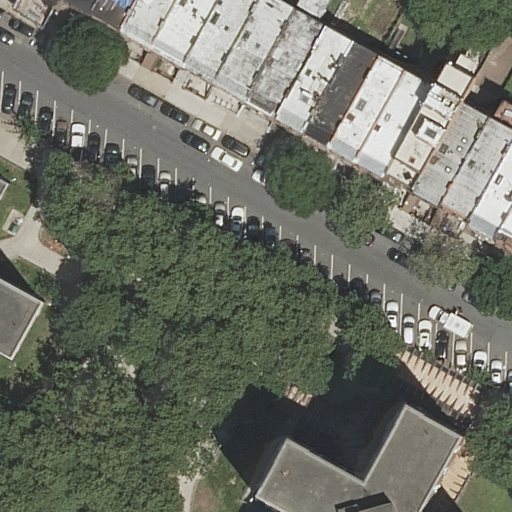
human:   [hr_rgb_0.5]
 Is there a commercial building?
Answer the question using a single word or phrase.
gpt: no

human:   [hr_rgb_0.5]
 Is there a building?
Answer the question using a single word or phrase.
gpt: yes

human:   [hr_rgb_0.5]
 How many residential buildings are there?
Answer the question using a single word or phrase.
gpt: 18

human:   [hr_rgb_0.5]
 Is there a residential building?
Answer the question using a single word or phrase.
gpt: yes

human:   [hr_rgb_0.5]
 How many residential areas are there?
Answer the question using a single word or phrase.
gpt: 1

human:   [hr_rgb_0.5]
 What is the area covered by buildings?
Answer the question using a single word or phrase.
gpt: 2112m2

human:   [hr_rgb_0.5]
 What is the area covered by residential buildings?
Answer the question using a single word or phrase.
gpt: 2112m2

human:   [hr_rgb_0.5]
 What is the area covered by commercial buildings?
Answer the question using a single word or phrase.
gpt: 0m2

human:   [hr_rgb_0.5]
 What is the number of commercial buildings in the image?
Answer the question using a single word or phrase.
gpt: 0

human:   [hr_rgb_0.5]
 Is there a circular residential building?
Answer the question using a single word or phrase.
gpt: no

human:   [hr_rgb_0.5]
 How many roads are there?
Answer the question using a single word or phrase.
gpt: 1

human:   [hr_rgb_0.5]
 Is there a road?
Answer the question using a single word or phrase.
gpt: yes

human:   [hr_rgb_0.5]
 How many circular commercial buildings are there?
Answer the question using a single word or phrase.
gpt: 0

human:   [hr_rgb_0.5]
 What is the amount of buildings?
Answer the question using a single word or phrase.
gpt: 18

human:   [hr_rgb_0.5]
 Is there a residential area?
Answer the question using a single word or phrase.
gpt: yes

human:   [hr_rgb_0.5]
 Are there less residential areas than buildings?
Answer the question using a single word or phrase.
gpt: yes

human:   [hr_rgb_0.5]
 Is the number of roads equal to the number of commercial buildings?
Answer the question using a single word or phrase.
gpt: no

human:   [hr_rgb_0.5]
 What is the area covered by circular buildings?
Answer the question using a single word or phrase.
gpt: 0m2

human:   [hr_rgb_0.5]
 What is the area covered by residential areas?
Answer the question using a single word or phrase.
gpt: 325m2

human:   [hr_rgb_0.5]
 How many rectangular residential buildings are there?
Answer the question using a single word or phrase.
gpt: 15

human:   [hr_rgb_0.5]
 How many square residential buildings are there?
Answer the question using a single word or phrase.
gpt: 0

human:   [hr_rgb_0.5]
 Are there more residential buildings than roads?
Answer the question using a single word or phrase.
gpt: yes

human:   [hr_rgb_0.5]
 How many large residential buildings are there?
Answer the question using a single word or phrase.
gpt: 0

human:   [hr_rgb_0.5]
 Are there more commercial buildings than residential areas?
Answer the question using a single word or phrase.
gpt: no

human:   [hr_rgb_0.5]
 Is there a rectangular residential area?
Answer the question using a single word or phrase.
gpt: yes

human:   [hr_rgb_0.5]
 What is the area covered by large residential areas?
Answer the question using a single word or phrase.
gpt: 0m2

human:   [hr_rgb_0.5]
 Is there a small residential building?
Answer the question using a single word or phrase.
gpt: yes

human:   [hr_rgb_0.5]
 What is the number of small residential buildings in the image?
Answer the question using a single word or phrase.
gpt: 7

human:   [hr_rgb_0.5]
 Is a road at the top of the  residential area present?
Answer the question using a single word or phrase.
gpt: yes

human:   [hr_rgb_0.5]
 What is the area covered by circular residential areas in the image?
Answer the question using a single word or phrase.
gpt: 0m2

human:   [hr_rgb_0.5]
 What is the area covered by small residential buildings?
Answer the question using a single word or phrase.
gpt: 302m2

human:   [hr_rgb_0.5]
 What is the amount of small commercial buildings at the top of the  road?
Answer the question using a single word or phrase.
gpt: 0

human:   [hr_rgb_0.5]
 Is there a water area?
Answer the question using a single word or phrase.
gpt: no

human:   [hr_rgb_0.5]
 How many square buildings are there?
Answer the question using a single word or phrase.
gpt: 0

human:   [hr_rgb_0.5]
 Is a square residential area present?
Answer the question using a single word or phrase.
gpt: no

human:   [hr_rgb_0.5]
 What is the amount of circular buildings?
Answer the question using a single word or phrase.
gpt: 0

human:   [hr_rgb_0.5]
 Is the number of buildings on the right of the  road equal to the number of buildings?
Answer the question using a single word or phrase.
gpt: no

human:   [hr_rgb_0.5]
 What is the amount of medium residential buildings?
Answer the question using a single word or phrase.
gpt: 11

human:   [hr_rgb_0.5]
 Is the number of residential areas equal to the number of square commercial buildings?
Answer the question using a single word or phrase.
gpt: no

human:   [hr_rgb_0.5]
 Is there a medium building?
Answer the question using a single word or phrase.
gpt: yes

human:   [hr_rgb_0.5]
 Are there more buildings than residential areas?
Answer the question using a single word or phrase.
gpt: yes

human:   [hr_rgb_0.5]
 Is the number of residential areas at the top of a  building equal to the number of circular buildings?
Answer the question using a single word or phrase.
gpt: yes

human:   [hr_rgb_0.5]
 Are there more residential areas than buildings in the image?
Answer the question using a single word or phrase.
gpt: no

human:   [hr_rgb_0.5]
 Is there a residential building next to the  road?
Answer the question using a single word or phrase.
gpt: yes

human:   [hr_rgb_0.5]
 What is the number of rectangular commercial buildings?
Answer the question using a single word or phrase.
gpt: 0

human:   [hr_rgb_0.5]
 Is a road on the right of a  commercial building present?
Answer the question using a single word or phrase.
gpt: no

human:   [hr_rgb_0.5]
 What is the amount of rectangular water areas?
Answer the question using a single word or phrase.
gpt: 0

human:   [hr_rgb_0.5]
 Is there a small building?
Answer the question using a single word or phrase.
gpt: yes

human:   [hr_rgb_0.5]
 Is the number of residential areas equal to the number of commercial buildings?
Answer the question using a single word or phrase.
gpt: no

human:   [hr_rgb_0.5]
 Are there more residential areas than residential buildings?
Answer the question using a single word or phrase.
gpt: no

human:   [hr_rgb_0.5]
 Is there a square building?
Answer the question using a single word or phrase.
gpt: no

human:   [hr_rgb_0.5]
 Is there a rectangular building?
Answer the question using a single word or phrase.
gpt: yes

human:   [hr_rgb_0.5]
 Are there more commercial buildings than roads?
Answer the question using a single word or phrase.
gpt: no

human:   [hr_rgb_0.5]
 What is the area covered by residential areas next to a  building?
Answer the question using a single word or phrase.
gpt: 325m2

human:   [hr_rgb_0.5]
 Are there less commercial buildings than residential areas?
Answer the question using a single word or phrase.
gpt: yes

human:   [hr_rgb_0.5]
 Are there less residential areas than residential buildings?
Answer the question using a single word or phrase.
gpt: yes

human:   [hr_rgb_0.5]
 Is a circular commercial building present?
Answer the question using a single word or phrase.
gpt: no

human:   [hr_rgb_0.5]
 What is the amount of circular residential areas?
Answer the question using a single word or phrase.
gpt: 0

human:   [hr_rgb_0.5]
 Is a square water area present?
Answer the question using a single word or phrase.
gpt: no

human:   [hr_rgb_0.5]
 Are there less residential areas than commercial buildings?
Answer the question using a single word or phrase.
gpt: no

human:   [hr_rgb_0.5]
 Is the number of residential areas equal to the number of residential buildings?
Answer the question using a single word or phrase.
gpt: no

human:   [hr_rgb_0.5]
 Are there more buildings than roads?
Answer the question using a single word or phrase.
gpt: yes

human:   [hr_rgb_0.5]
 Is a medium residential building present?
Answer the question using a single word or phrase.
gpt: yes

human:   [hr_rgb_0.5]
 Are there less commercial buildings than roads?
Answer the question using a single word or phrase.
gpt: yes